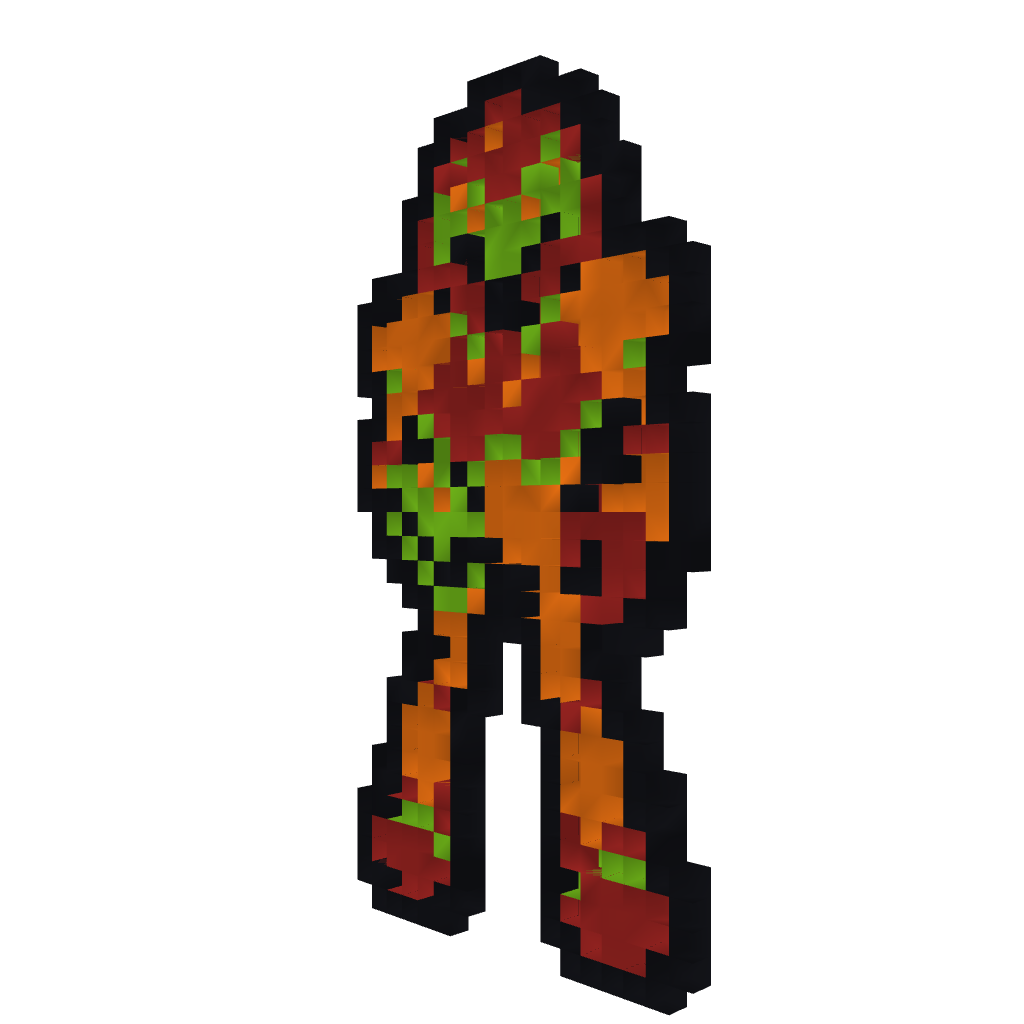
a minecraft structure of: Samus From Metroid